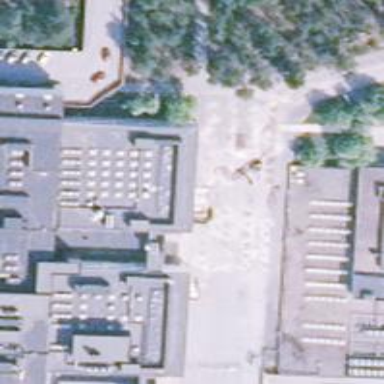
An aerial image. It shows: Hospital providing healthcare services.